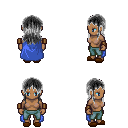
a pixel art fantasy rpg character, female body template, human, dark skin, blue cape, teal pants, gray unkempt hairstyle, leather bracers, brown slippers, four views (front, back, left, right), 2x2 character sprite sheet, small pixel art, hard edges, no anti-aliasing